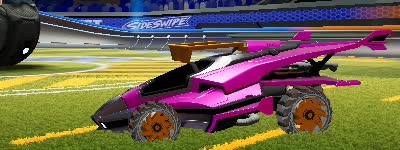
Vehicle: aftershock